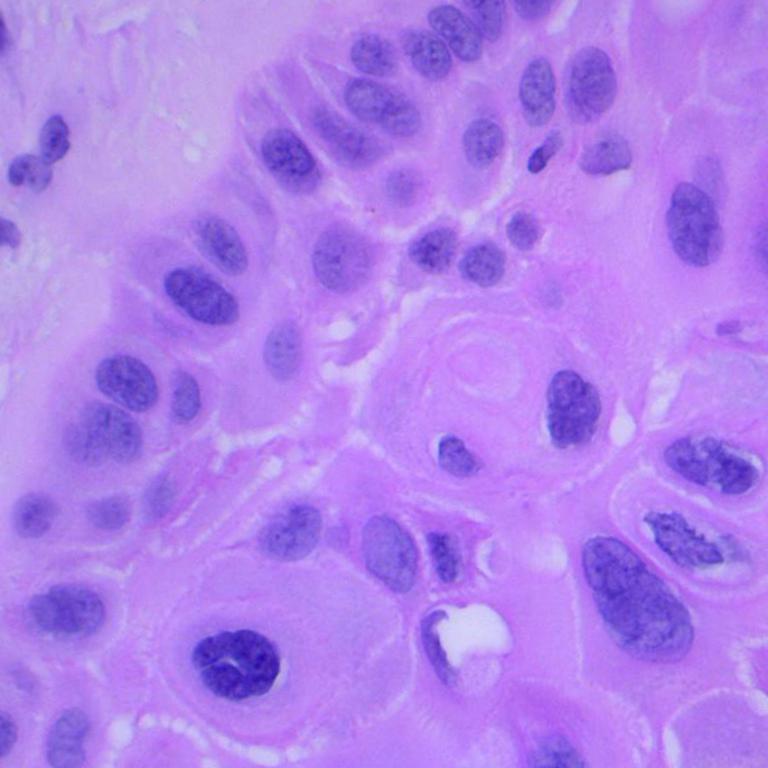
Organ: lung
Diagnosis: squamous carcinomas